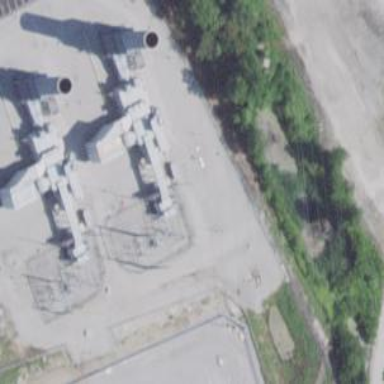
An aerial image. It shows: Gas turbine generator.